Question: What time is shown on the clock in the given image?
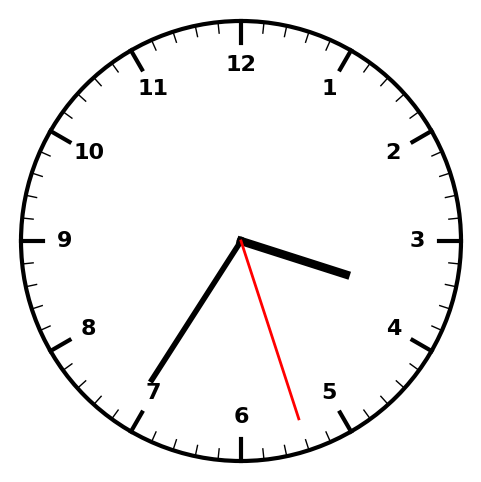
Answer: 03:35:27